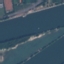
Label: River